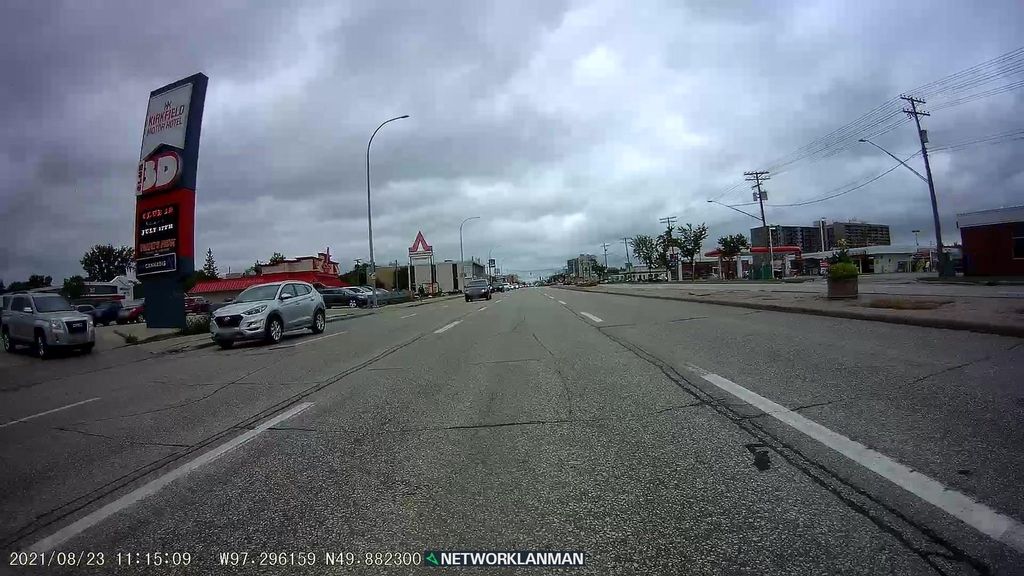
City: winnipeg